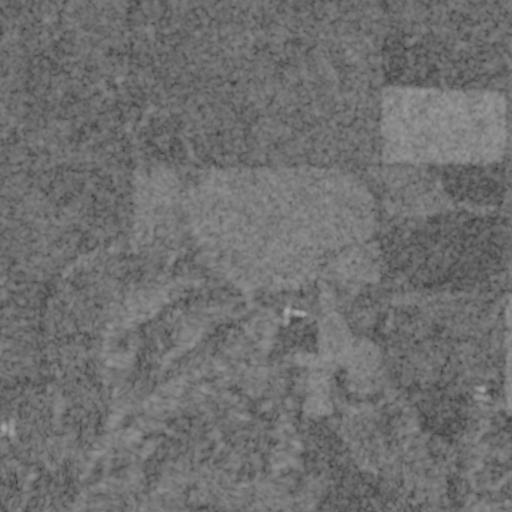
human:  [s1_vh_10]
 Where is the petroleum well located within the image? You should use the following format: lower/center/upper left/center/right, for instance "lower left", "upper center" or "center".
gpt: The petroleum well is located in the lower left of the image.
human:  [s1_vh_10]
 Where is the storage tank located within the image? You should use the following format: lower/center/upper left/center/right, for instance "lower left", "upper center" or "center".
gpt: The storage tank is located in the lower left of the image.
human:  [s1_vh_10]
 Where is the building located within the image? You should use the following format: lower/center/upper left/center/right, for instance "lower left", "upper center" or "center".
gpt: The building is located in the center right of the image.
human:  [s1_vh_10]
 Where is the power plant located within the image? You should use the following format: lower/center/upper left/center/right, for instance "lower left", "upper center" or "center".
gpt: There is no power plant in the image.

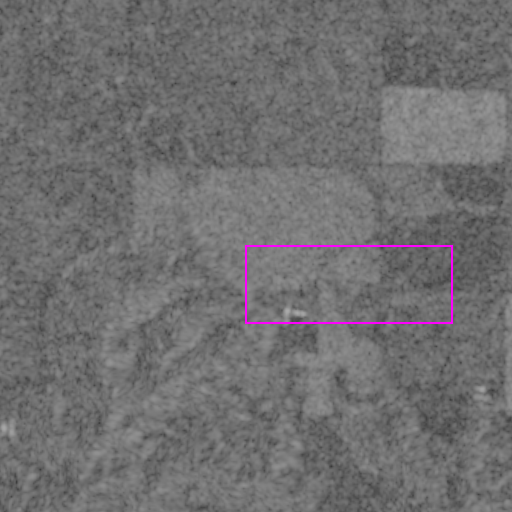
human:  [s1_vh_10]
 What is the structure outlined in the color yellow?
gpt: There is no yellow outline.
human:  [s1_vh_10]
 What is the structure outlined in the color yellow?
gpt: There is no structure outlined in yellow.